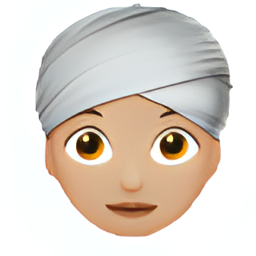
Name: woman wearing turban type 3
Emoji: 👳🏼‍♀️
Group: People & Body
Sub-group: person-role